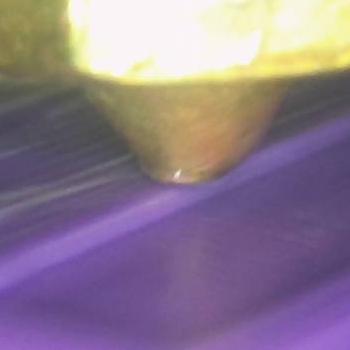
Flow rate: 235%